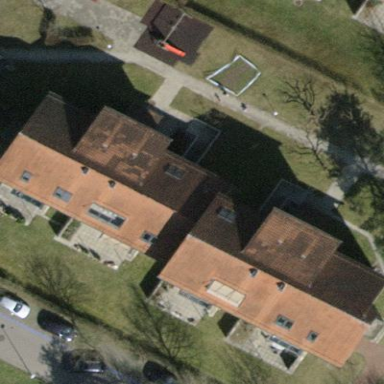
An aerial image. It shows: Building with pitched roof.